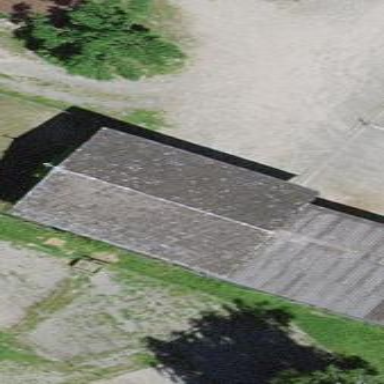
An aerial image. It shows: Barn.